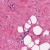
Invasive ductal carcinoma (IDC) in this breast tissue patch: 0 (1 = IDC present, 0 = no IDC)